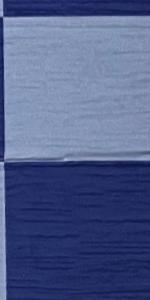
Label: Empty